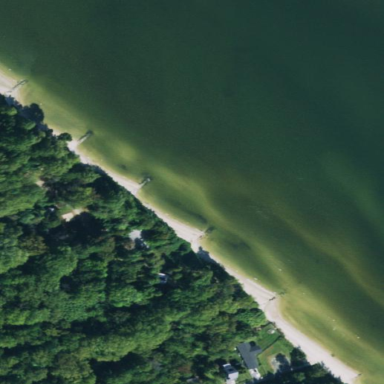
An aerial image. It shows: Sandy beach with natural surface.